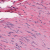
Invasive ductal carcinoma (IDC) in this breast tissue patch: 0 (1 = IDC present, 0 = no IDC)